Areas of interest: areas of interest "Wanli Park"
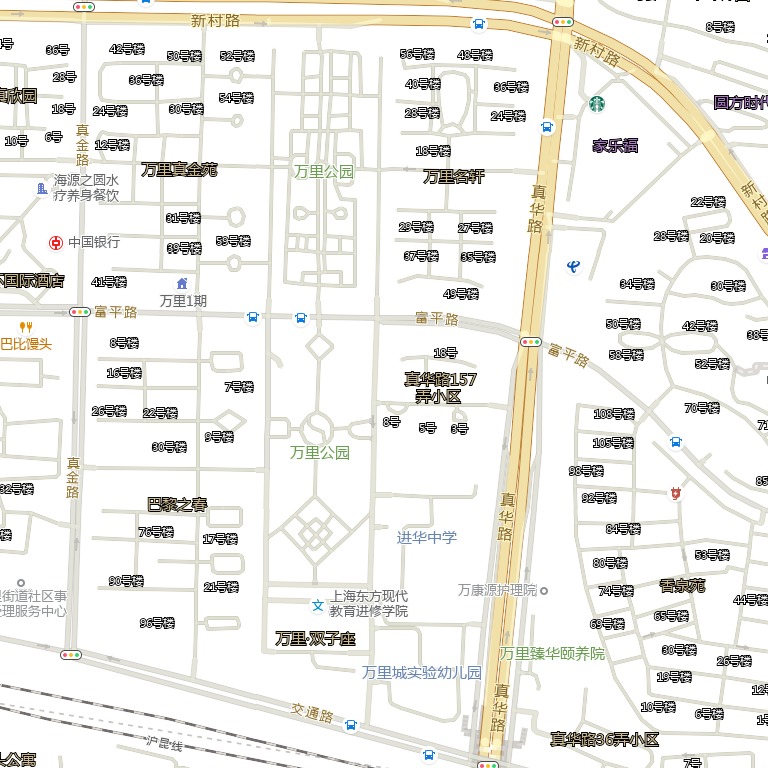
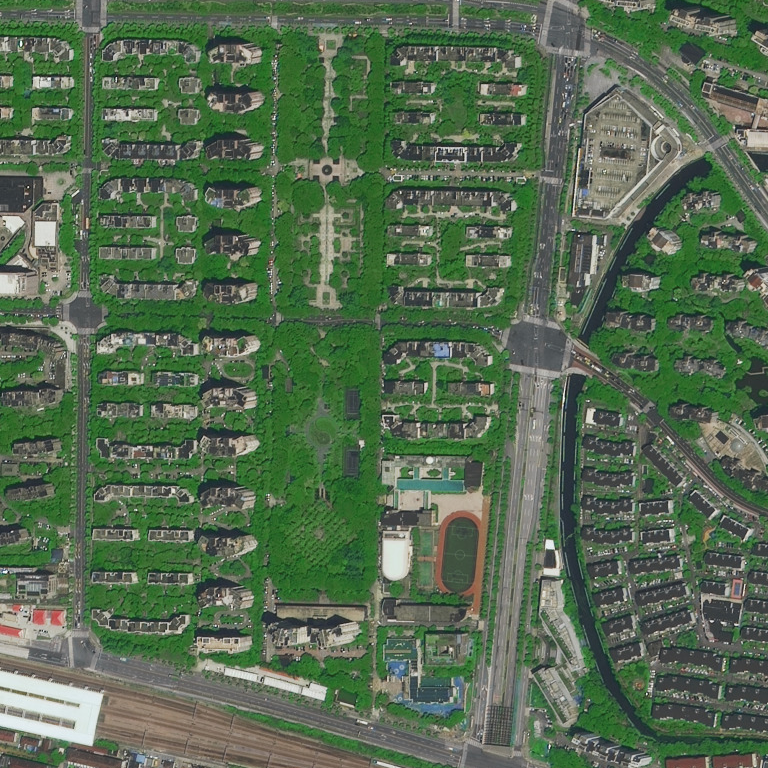